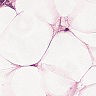
Metastatic tissue present: yes